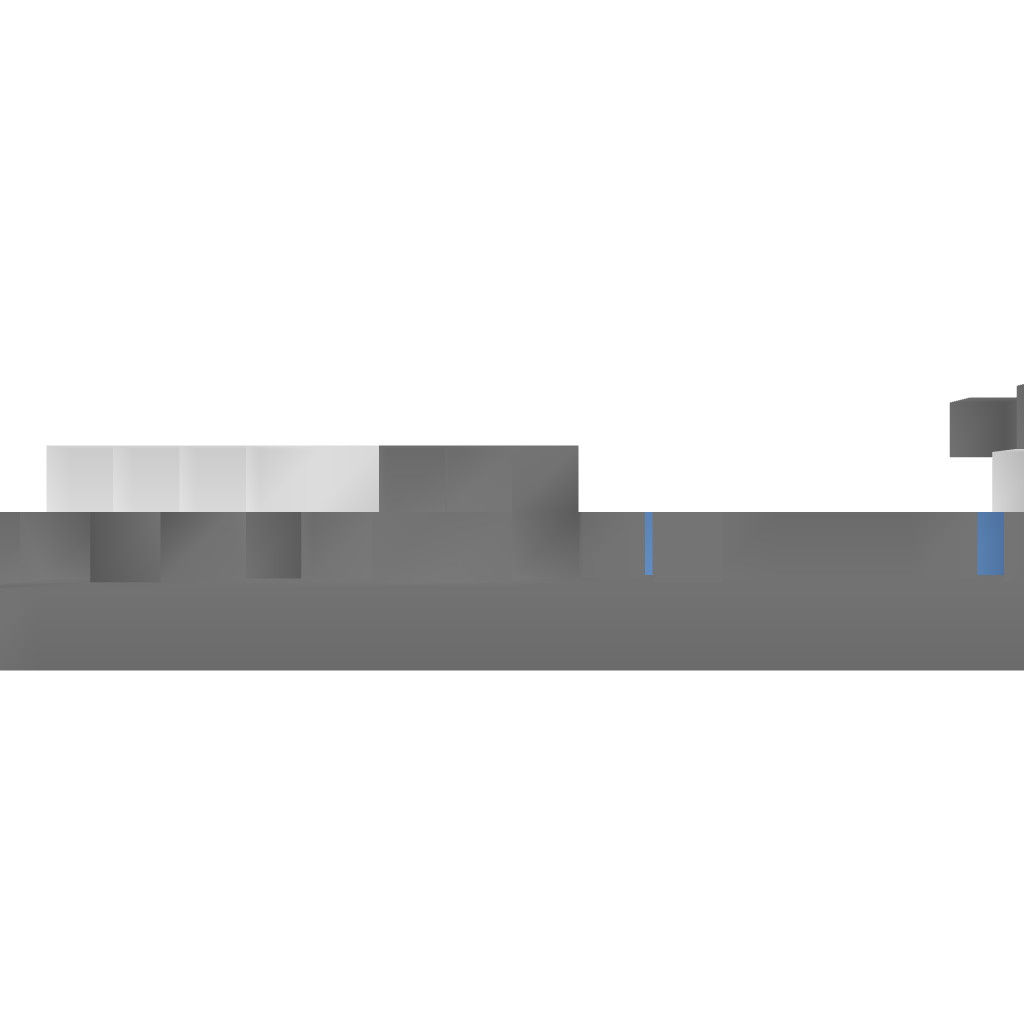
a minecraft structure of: Target Marker bad low quality